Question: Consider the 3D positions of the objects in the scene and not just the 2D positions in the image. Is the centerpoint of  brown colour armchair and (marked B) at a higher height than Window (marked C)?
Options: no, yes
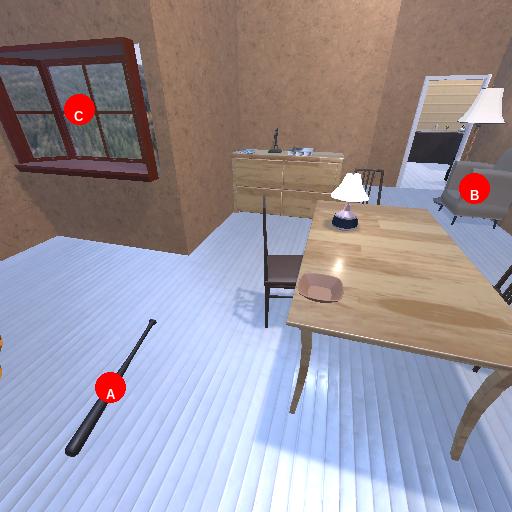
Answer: no